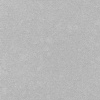
Atmospheric dust classification: dusty